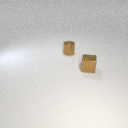
small brown metal cylinder behind small brown metal cube